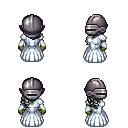
a pixel art fantasy rpg character, female body template, orc, green skin, underdress, white pants, gray right-swept hairstyle, metal helm, white cloth bracers, four views (front, back, left, right), 2x2 character sprite sheet, small pixel art, hard edges, no anti-aliasing